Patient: sex F, age 60
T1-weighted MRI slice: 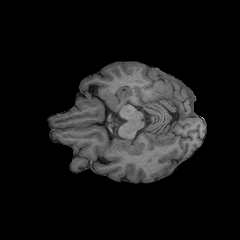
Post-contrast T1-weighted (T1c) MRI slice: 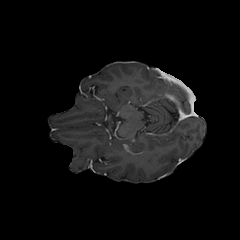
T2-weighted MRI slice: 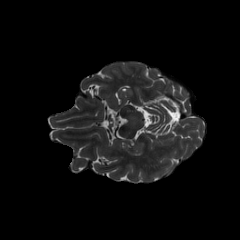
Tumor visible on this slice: no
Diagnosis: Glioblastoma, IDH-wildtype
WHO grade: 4